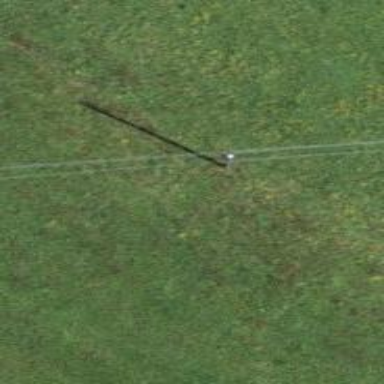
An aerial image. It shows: Utility pole in the area.